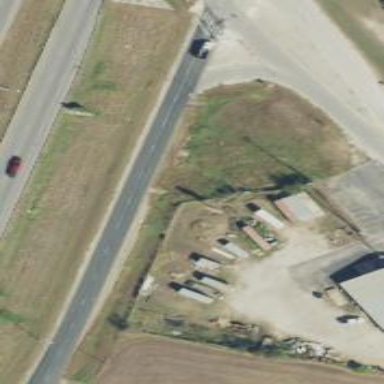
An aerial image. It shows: Secondary road with asphalt surface and frontage road.